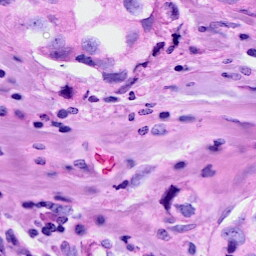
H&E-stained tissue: Breast